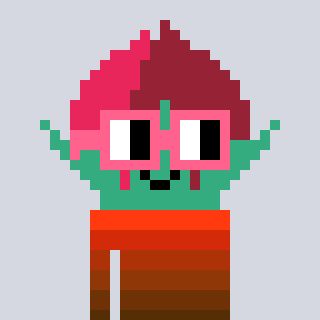
a pixel art character with square pink glasses, a rosebud-shaped head and a purple-colored body on a cool background